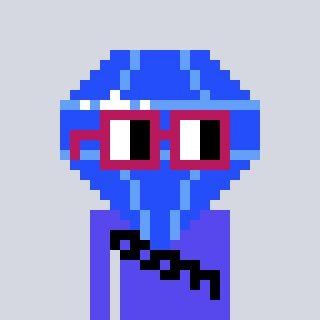
a pixel art character with square dark red glasses, a blue diamond-shaped head and a computerblue-colored body on a cool background